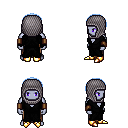
a pixel art fantasy rpg character, male body template, dark elf, purple skin, gray robe, robe skirt, white cyan plain hairstyle, chain hood, leather bracers, gold boots, four views (front, back, left, right), 2x2 character sprite sheet, small pixel art, hard edges, no anti-aliasing